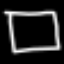
Label: square